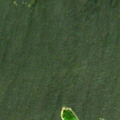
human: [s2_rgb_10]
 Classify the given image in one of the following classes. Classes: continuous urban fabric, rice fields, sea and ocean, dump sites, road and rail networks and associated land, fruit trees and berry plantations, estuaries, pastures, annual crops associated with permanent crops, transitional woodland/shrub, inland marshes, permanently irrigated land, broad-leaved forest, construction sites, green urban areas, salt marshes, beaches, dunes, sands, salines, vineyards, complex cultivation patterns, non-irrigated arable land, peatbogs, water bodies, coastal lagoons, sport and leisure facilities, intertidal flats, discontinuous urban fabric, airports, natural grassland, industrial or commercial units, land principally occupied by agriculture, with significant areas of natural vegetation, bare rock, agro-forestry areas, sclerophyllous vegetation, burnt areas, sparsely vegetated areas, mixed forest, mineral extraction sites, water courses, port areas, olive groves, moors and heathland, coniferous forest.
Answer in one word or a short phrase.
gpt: sea and ocean